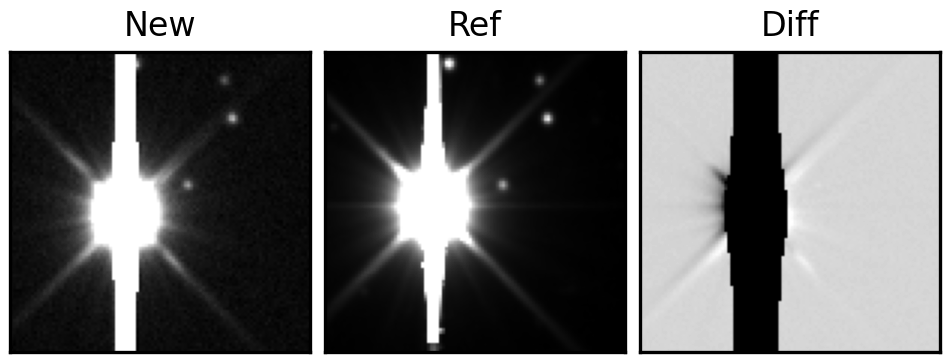
Label: bogus